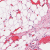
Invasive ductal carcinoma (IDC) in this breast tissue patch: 0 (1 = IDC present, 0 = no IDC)